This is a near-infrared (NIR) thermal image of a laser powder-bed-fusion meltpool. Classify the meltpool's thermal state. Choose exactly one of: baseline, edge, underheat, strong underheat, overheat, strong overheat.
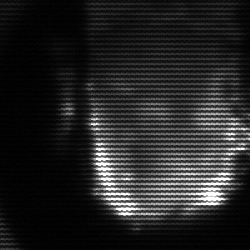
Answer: baseline